Field crop: maize
Growth stage: 1
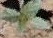
Species: datura